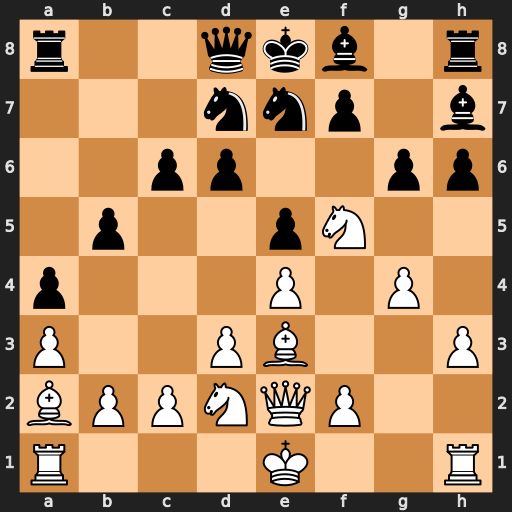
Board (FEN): r2qkb1r/3nnp1b/2pp2pp/1p2pN2/p3P1P1/P2PB2P/BPPNQP2/R3K2R
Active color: w
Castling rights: KQkq
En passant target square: -
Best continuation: Nxd6#